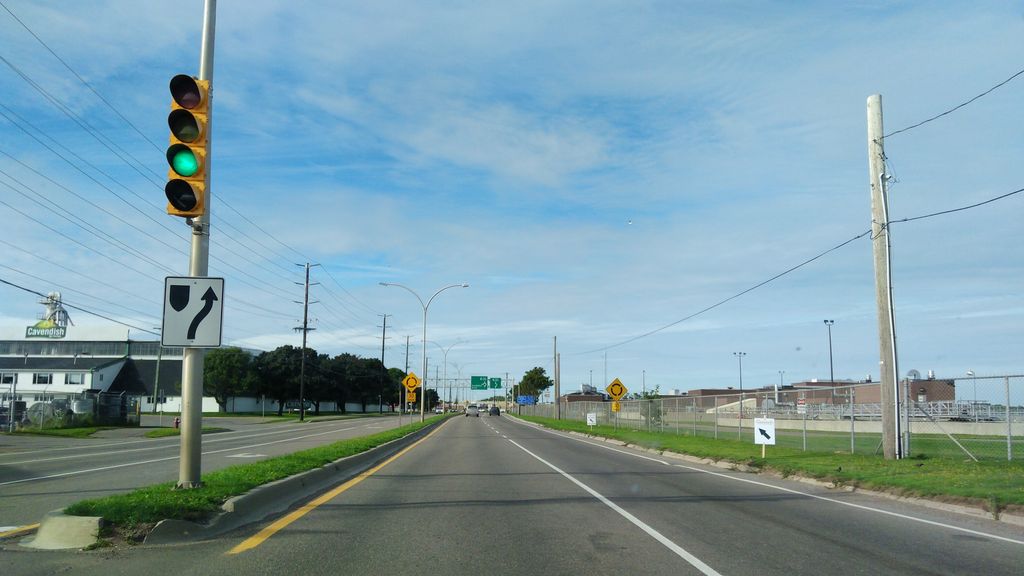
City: charlottetown